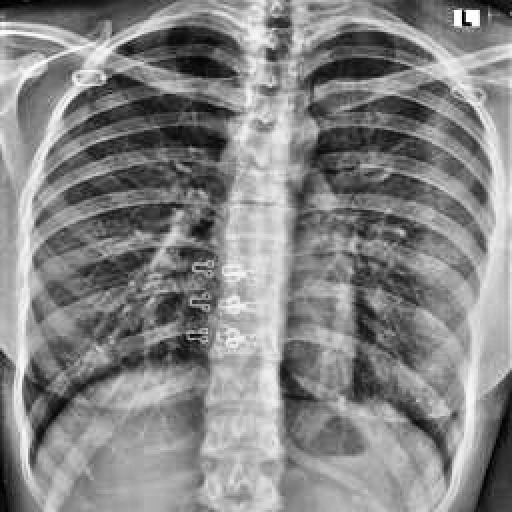
Finding: NORMAL